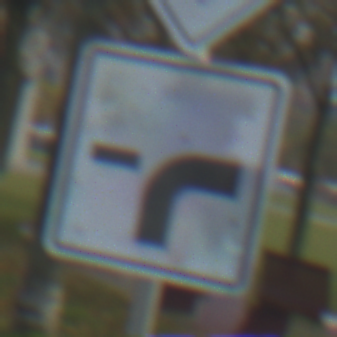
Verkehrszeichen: VerlaufVorfahrtsstrasse9
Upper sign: Vorfahrtsstrasse
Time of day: MorningAfternoon
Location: Outdoor (Suburban)
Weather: PartlyCloudy
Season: NotSpecified
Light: Natural